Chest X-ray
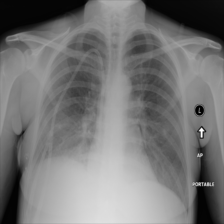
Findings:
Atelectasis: negative
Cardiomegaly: negative
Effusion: negative
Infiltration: negative
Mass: negative
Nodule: negative
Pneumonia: negative
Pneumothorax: negative
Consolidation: negative
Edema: positive
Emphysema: negative
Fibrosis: negative
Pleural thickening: negative
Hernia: negative